Question: I'm using libmpg123 as a library from native code (Android NDK) to decode a MP3 file to PCM (signed 16 bit) data. It works great, with the exception that the speakers make a weird sound once or twice every few seconds. To figure out what was wrong, I opened the audio in audacity and found this weird drop in audio sometimes.
The 'rest' of the audio sounds great, by the way. The overall quality is good.
Any ideas how this might happen? I'm totally lost...

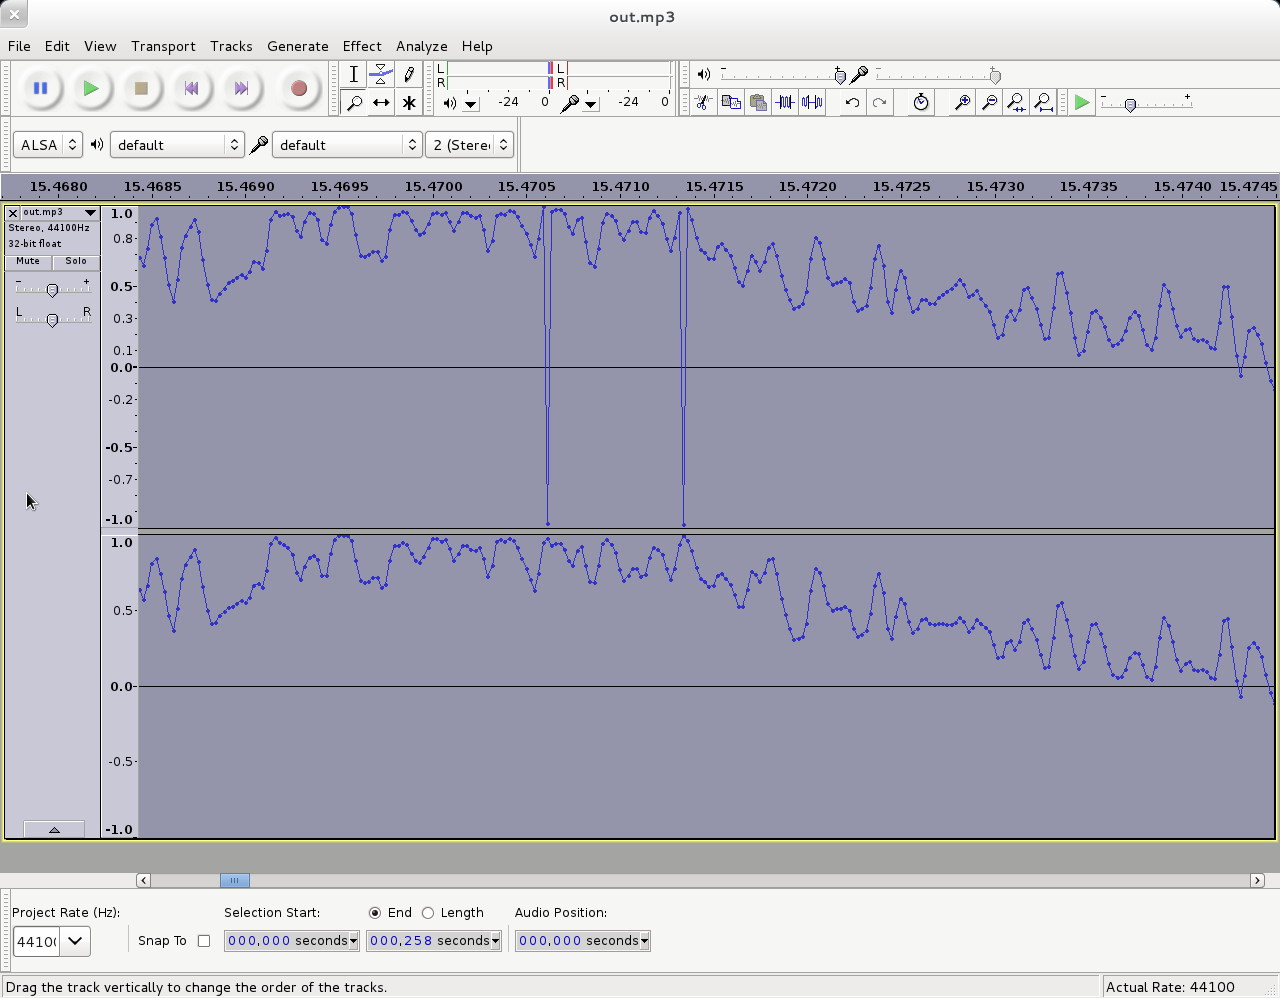
Answer: Those are unclipped overflows (a 32768, where 32767 is the largest positive 16bit value). Are you doing anything to the data? Is what you opened the actual mp3 or the decoded pcm (just to be sure)?